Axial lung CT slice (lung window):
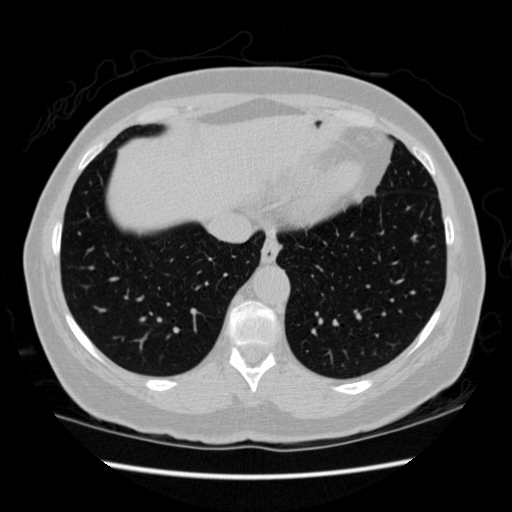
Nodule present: no